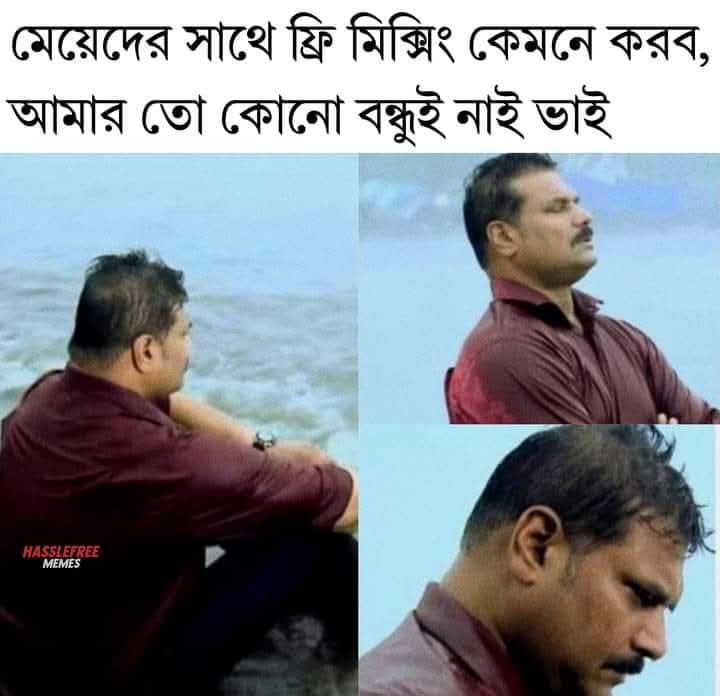
Text: মেয়েদের সাথে ফ্রি মিক্সিং কেমনে করব, আমার তো কোনো বন্ধুই নাই ভাই

Label: Non Hate